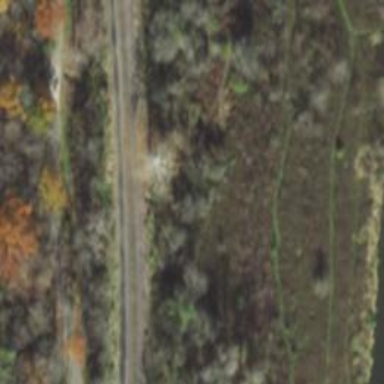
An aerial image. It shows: Railway track.